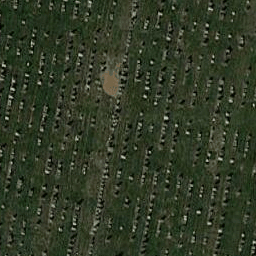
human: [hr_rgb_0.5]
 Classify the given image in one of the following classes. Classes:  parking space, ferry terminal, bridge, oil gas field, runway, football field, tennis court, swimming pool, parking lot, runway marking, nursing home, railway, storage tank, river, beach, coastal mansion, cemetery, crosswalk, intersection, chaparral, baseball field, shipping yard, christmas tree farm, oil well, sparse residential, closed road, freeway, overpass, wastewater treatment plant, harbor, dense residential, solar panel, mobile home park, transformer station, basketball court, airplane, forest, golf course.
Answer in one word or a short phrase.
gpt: cemetery